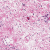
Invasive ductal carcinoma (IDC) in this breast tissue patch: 0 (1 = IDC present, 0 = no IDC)